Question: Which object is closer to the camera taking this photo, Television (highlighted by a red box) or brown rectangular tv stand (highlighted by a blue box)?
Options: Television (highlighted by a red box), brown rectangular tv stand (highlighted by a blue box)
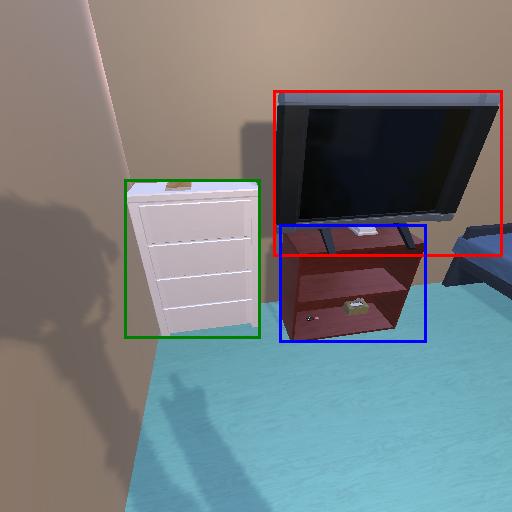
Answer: Television (highlighted by a red box)